Question: In a project, I'm using a Castle Dynamic Proxy to wrap all code run by a facade in try/catch blocks (sounds odd? Explained <URL>. That works fine, but to make sure all method calls are intercepted, I throw an exception when I come across something non-virtual, using the 'NonProxyableMemberNotification' method of the 'IProxyGenerationHook' interface:
'''
public void NonProxyableMemberNotification(Type type, MemberInfo memberInfo)
{
throw new InvalidOperationException(string.Format(
"Proxy failure. {0} {1} in {2} is not virtual.",
memberInfo.MemberType, memberInfo.Name, memberInfo.DeclaringType));
}
'''
According to Krzysztof Kozmic's great <URL>; . Problem is, in my case they are not ignored, as seen from the following sample 'MemberInfo' data:

Is there something I've missed here? Is 'NonProxyableMemberNotification' supposed to fire on Object methods?
I'm using .Net 3.5, VS2010 and Castle Core version 2.5.2, and I'm not overriding 'Object.GetType()' in my 'XmlDocumentBackend'.
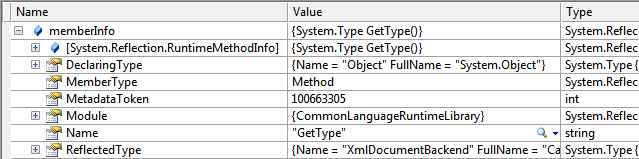
Answer: Use this implementation of NonProxyableMemberNotification:
'''
public void NonProxyableMemberNotification(Type type, System.Reflection.MemberInfo memberInfo)
{
if (memberInfo.DeclaringType != typeof(object))
{
string message = string.Format("Non-proxyable member encountered - {0} (type - {1})",
memberInfo.Name, type.FullName);
throw new InvalidOperationException(message);
}
}
'''